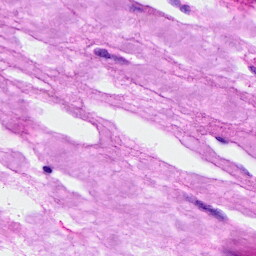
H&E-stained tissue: Breast